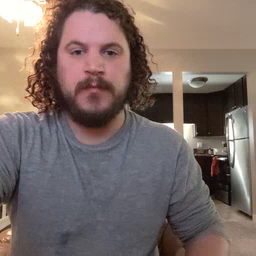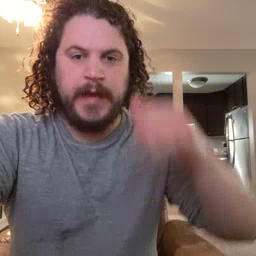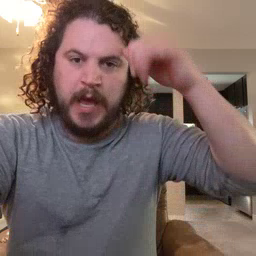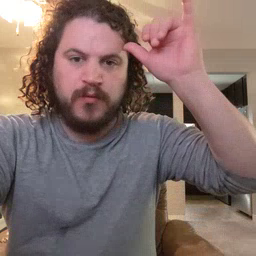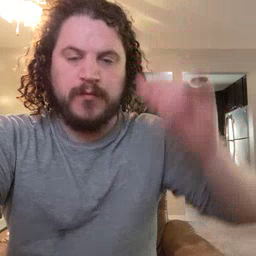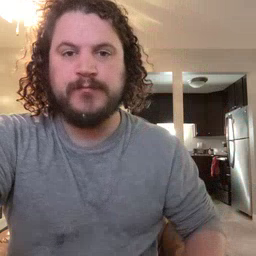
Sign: cow